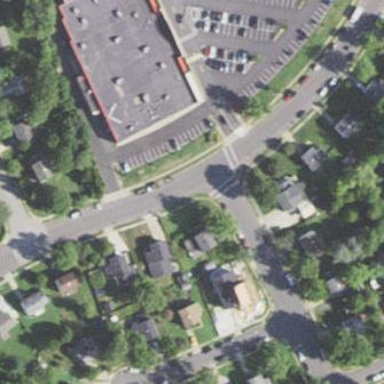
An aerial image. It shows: Retail building.